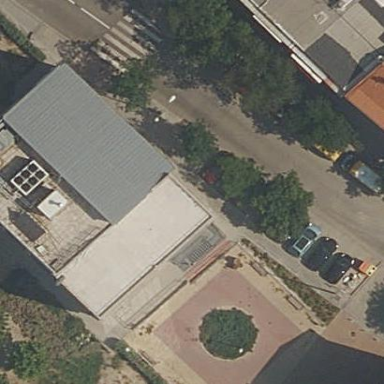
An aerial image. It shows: Building.